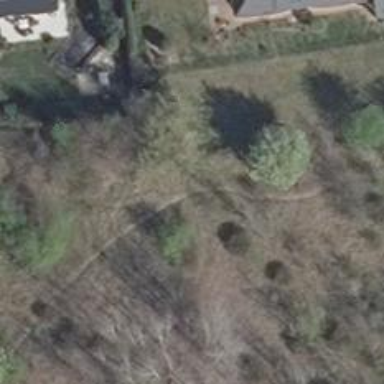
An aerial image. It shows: Path covered with grass.